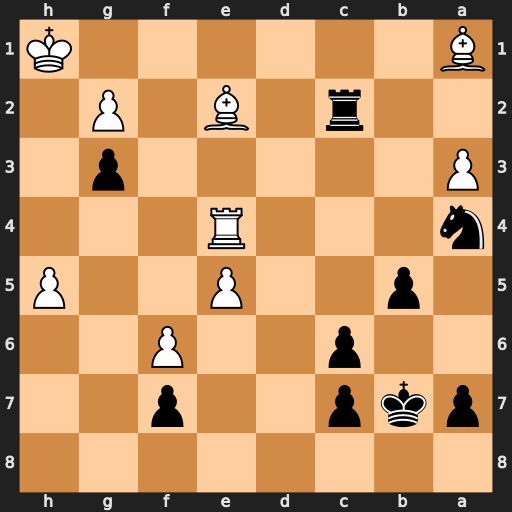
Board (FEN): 8/pkp2p2/2p2P2/1p2P2P/n3R3/P5p1/2r1B1P1/B6K
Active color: b
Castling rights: -
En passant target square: -
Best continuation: Rc1+ Bd1 Rxd1+ Re1 Rxe1#